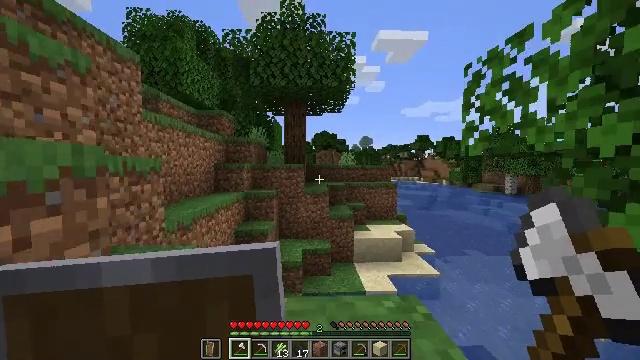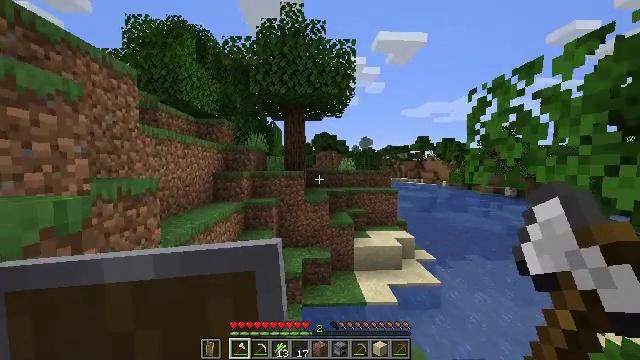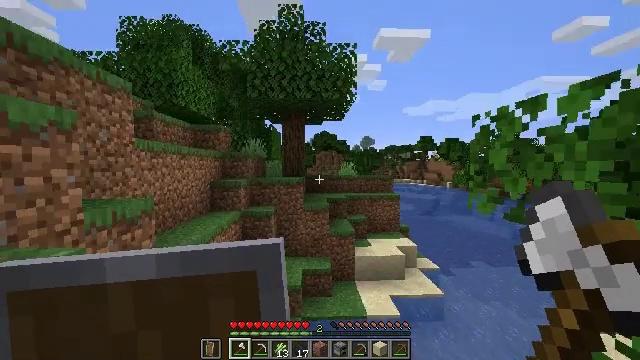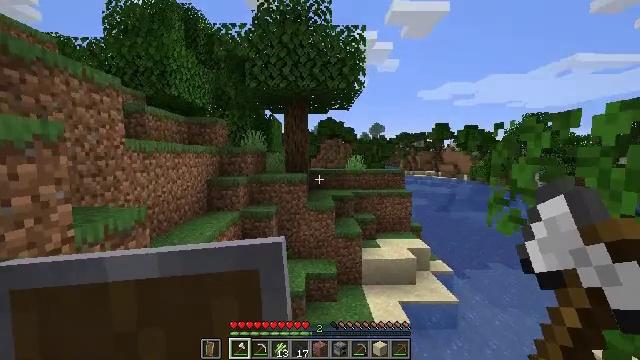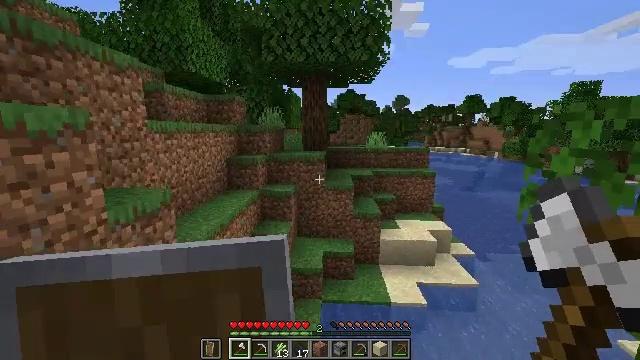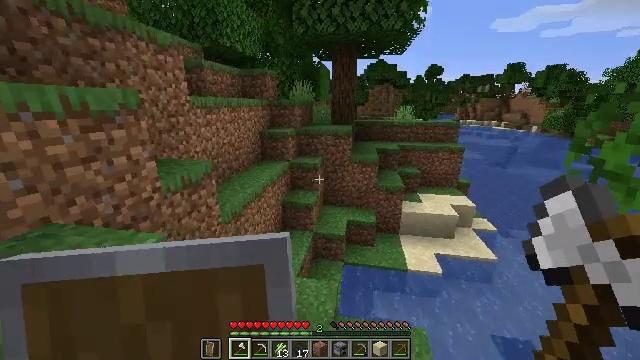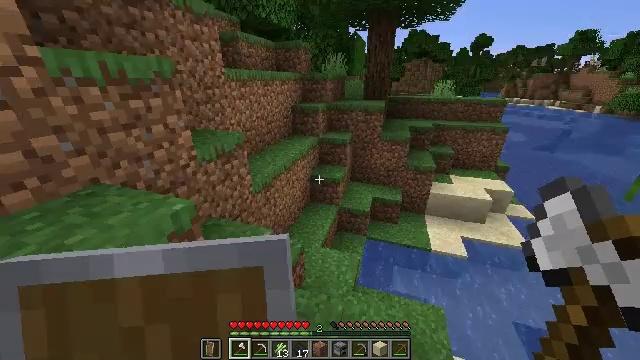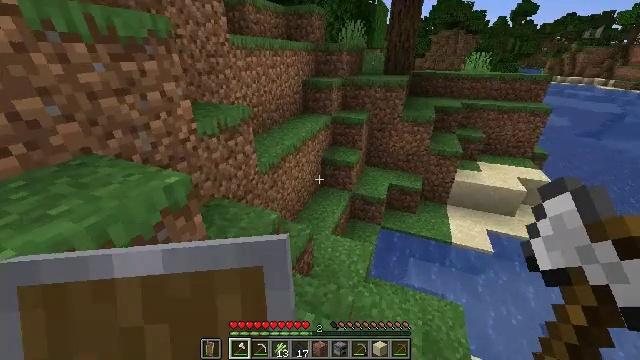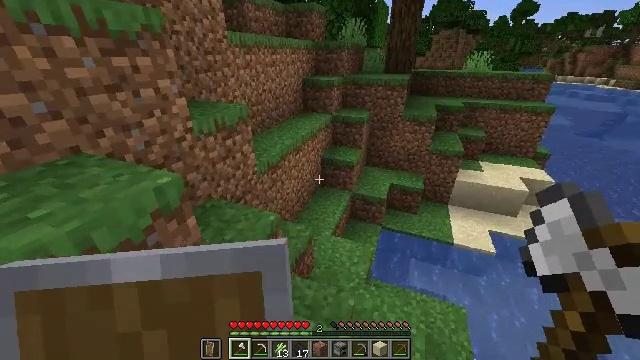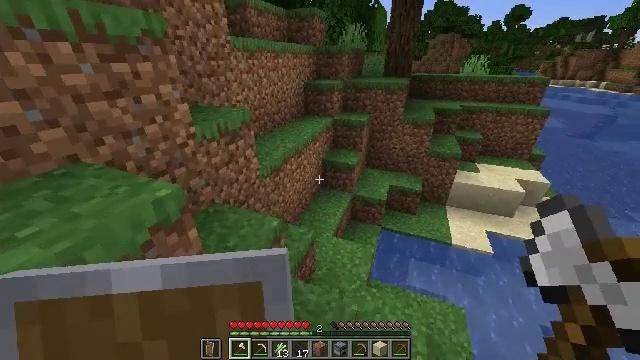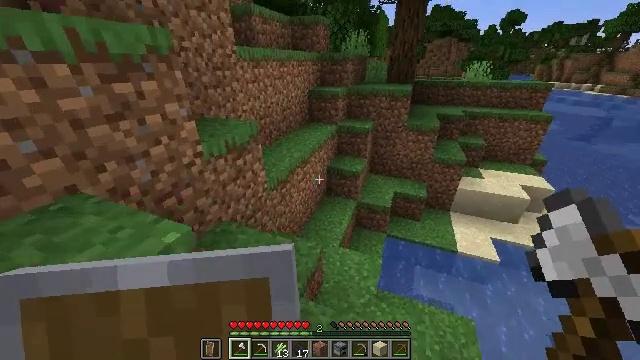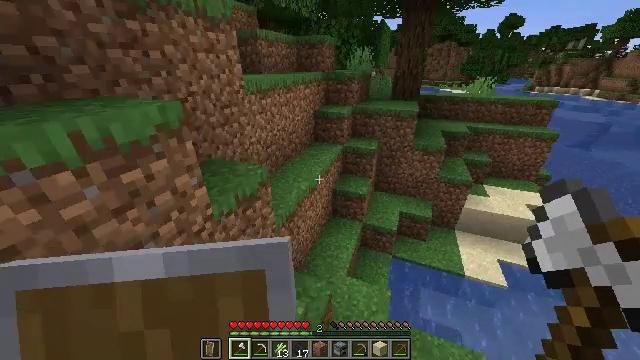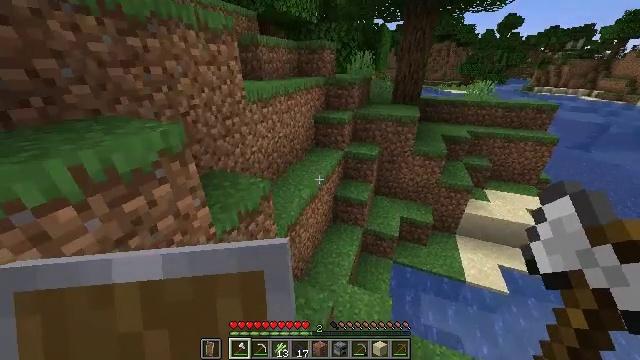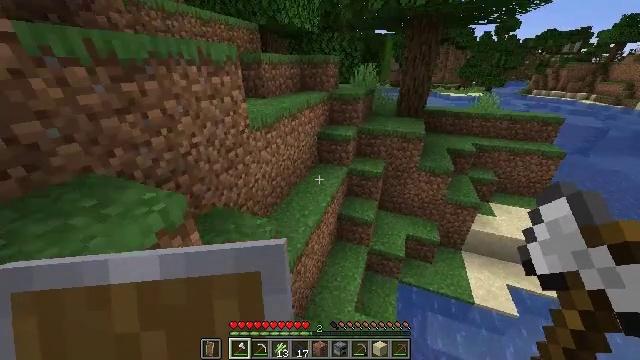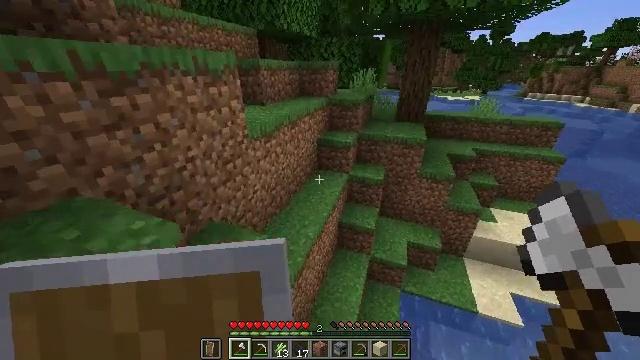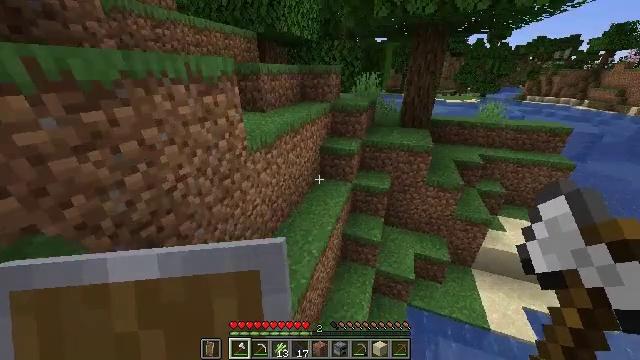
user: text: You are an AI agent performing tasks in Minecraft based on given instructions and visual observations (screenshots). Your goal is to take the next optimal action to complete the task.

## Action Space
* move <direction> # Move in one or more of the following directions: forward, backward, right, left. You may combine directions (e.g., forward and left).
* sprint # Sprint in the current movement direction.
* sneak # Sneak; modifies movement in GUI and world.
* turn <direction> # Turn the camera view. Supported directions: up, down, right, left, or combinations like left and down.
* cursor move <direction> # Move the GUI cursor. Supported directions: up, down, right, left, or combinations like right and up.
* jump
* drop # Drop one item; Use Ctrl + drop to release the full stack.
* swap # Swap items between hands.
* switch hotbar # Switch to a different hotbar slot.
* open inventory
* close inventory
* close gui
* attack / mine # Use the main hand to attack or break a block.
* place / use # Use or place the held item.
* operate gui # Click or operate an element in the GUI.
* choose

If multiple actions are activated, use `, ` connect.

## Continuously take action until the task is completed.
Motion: motion action
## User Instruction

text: Break the poppy plant.
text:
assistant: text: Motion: move forward, sprint, jump
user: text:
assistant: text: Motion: move forward, sprint, jump
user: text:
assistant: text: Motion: move forward, sprint, turn left and down, jump
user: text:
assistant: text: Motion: move forward, sprint, turn left and down, jump
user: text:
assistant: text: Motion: move forward, sprint, turn left and down, jump
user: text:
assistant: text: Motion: move forward, sprint, turn left and down, jump
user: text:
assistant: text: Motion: move forward and move left, sprint, turn left and down, jump
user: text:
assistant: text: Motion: move forward and move left, sprint, jump
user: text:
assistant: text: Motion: move forward and move left, sprint, jump
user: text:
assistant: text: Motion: move forward and move left, sprint, jump
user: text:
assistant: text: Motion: move forward and move left, sprint, jump
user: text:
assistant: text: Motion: move forward, sprint, jump
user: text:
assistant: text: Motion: move forward, sprint, jump
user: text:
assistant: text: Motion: move forward, sprint, jump
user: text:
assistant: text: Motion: move forward, sprint, jump
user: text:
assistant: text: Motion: move forward, sprint, turn up, jump
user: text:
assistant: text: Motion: move forward, sprint, turn right and up, jump
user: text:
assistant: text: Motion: move forward, sprint, turn right and up, jump
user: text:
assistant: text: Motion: move forward, sprint, turn right and up, jump
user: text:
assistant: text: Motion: move forward, sprint, turn right and up, jump
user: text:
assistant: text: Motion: move forward, sprint, turn right and up, jump
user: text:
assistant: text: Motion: move forward, sprint, turn right and up, jump
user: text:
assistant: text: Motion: move forward, sprint, turn right and up, jump
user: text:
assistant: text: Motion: move forward, sprint, jump
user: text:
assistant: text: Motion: move forward, sprint, jump
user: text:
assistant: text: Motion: move forward, sprint, jump
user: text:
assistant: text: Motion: move forward, sprint, jump
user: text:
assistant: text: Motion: move forward, sprint, jump
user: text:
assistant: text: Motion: move forward, sprint, jump
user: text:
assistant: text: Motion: move forward, sprint, turn right, jump